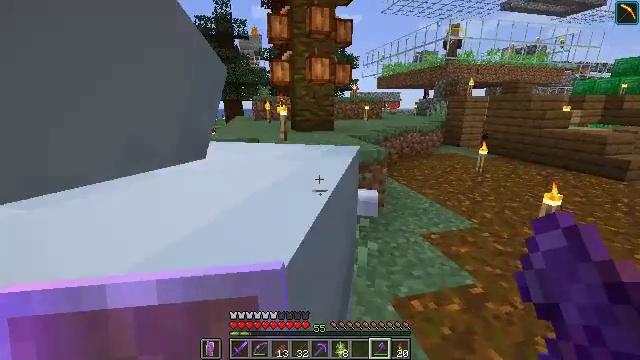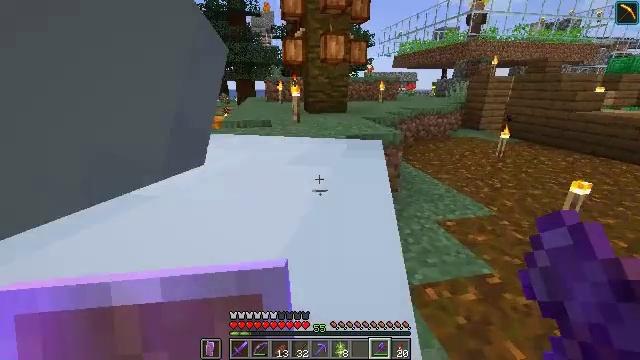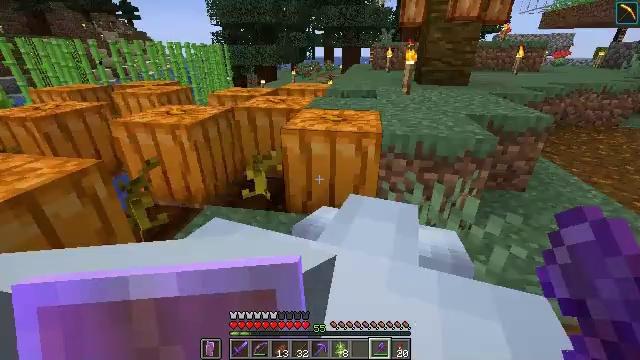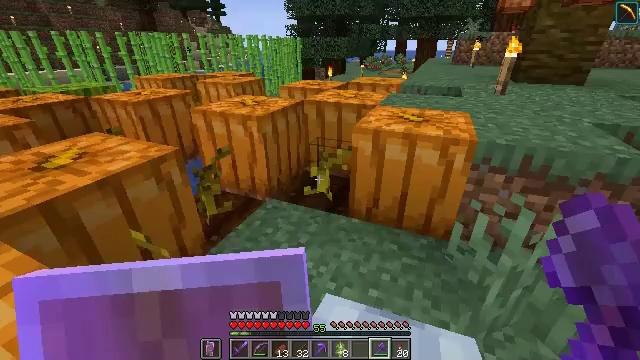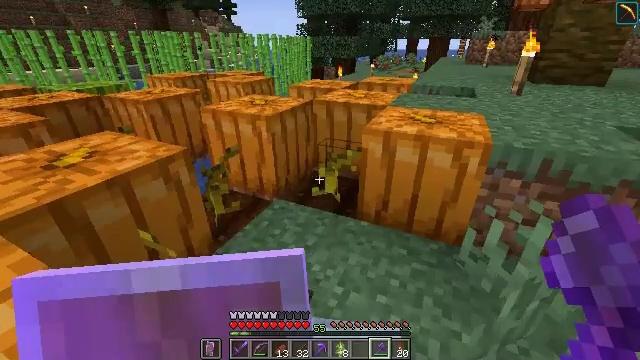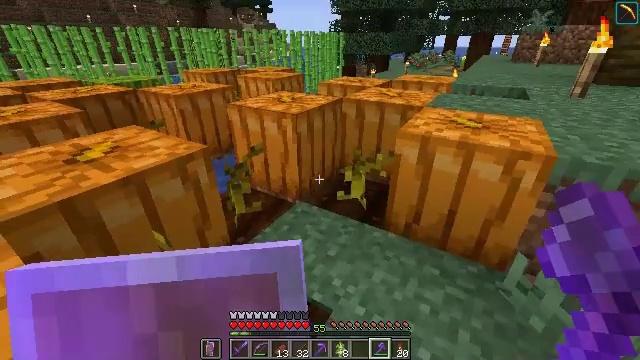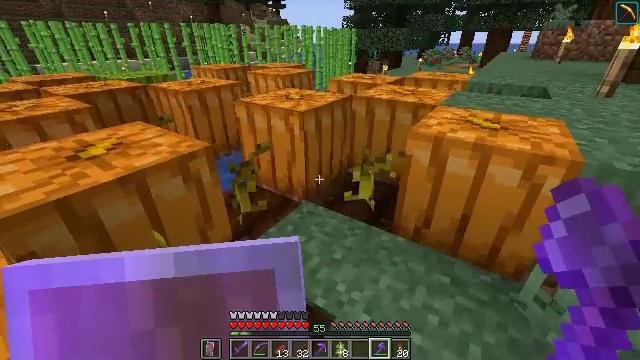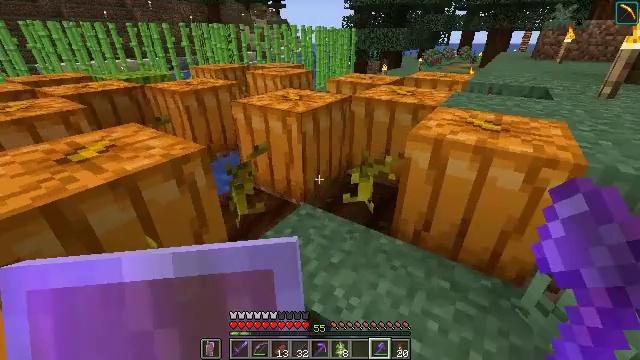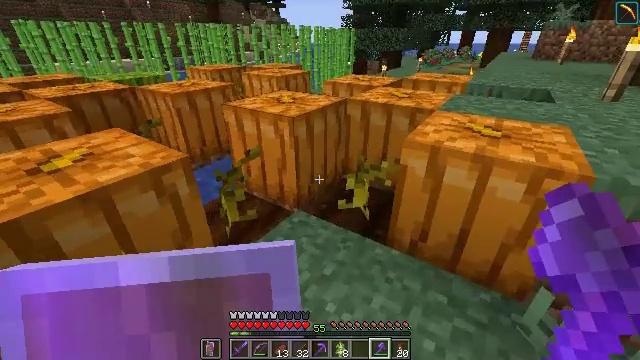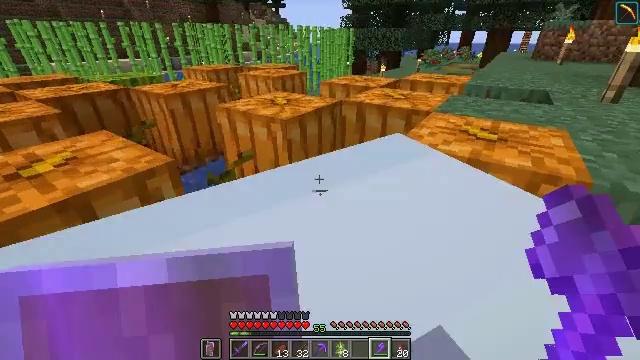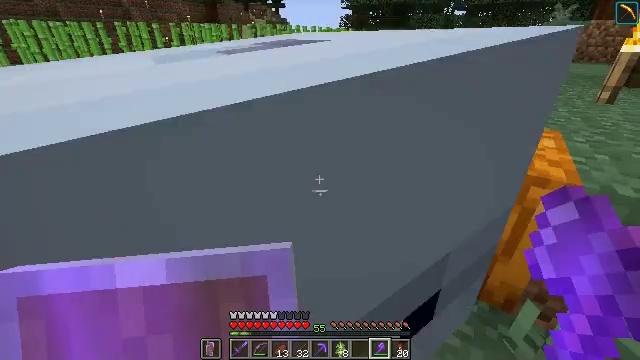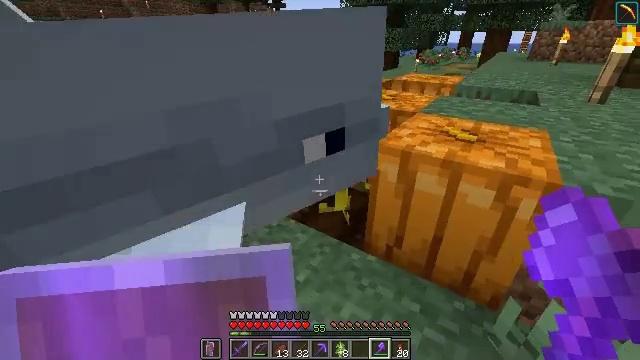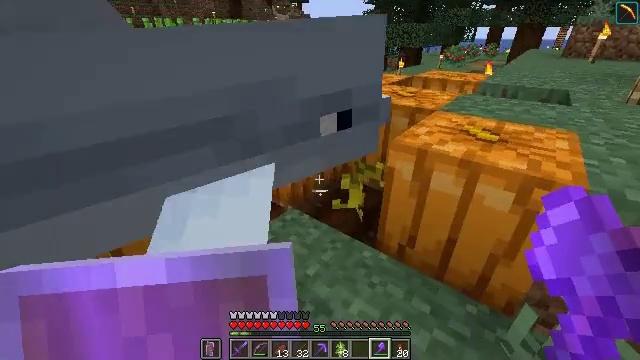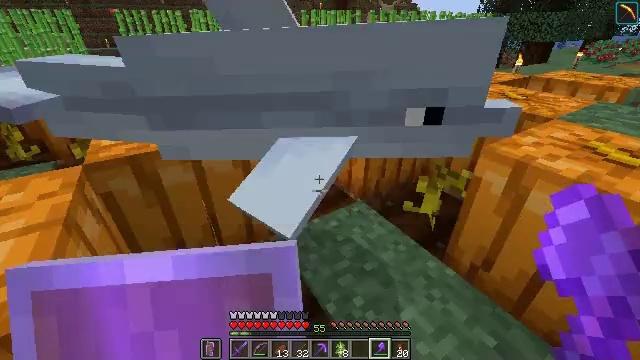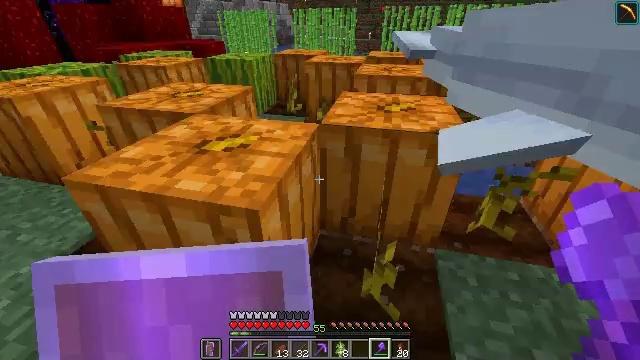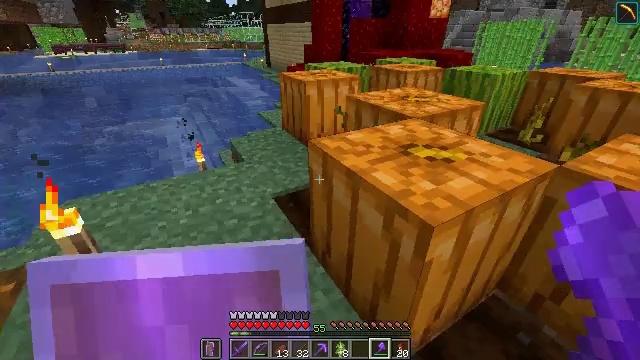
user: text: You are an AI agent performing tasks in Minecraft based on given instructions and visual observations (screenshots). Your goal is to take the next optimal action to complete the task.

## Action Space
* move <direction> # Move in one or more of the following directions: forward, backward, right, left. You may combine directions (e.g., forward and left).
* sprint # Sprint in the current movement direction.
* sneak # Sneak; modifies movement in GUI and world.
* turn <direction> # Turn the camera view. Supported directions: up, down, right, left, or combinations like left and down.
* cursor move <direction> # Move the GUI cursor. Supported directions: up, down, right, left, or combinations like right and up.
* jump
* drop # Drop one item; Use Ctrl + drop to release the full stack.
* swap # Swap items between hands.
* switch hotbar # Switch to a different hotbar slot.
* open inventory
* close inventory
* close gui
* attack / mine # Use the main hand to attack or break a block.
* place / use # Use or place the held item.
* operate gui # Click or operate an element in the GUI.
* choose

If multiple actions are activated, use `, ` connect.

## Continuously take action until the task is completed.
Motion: motion action
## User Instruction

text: Break the birch leaves block.
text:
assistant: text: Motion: move forward and move left, turn left and down
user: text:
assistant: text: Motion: move forward and move left, turn left and down
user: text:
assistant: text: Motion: move forward and move left, turn left and down
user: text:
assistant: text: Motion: turn left
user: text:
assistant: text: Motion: turn left
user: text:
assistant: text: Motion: turn left
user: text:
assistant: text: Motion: no_op
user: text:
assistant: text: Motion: no_op
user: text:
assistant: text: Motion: no_op
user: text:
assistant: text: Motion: no_op
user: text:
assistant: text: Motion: no_op
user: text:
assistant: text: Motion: turn left
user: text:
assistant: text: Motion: turn left and down
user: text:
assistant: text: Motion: turn left
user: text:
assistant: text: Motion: turn left and up
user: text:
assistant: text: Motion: turn left
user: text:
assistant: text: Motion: no_op
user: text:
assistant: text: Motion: no_op
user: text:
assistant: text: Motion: no_op
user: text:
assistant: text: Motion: no_op
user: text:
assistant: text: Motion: no_op
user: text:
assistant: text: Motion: no_op
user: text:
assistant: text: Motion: turn right and up
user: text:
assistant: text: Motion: turn right
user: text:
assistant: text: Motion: turn right and down
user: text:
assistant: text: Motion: turn right
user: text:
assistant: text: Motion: turn right
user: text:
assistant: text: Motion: no_op
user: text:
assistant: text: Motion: no_op
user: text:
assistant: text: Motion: no_op